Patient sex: M
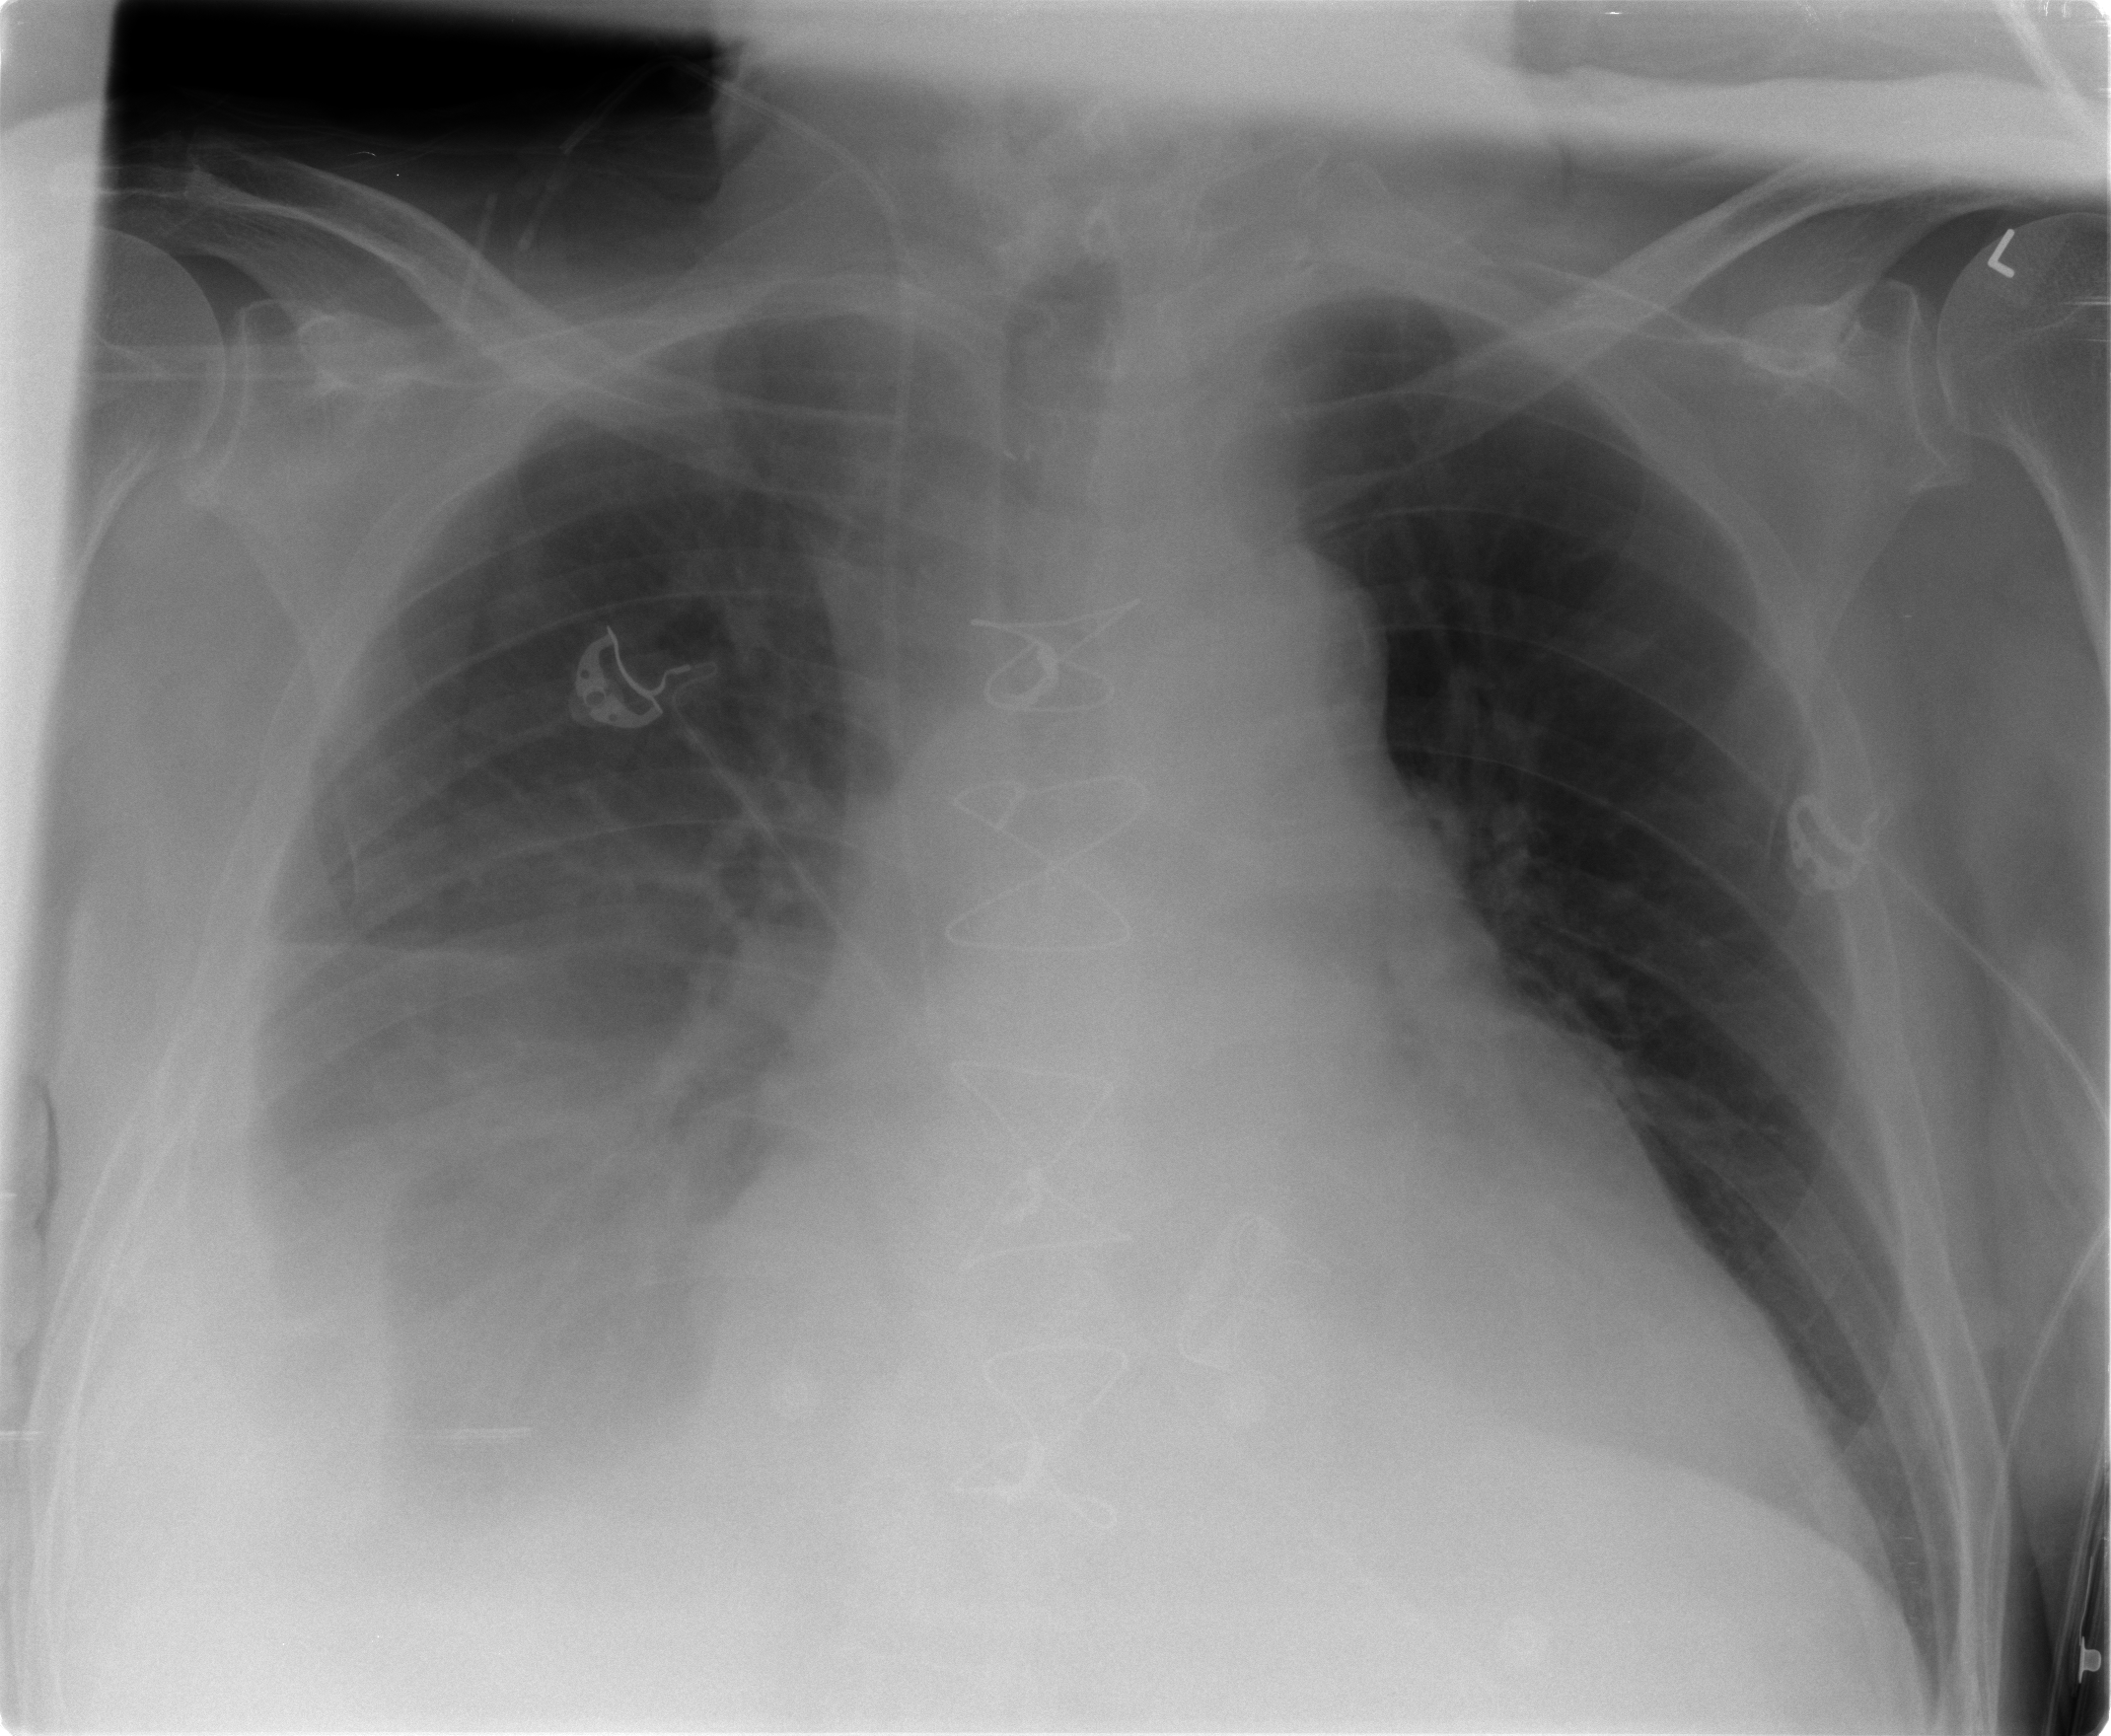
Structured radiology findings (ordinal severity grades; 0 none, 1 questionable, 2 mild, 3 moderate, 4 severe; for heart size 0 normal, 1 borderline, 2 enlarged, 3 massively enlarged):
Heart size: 2
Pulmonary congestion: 2
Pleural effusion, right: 2
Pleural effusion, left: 0
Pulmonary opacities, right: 0
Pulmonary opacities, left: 0
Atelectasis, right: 2
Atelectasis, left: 0